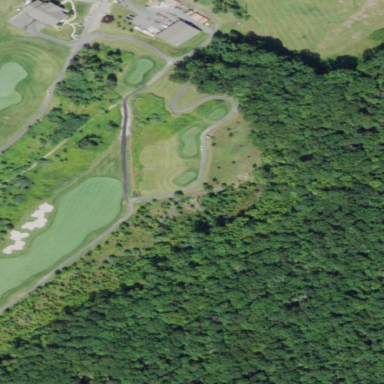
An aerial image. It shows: Rough grassy area used for golf.